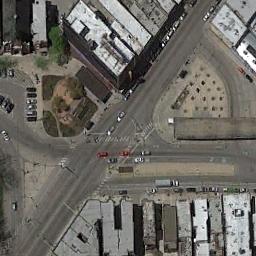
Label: intersection